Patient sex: F
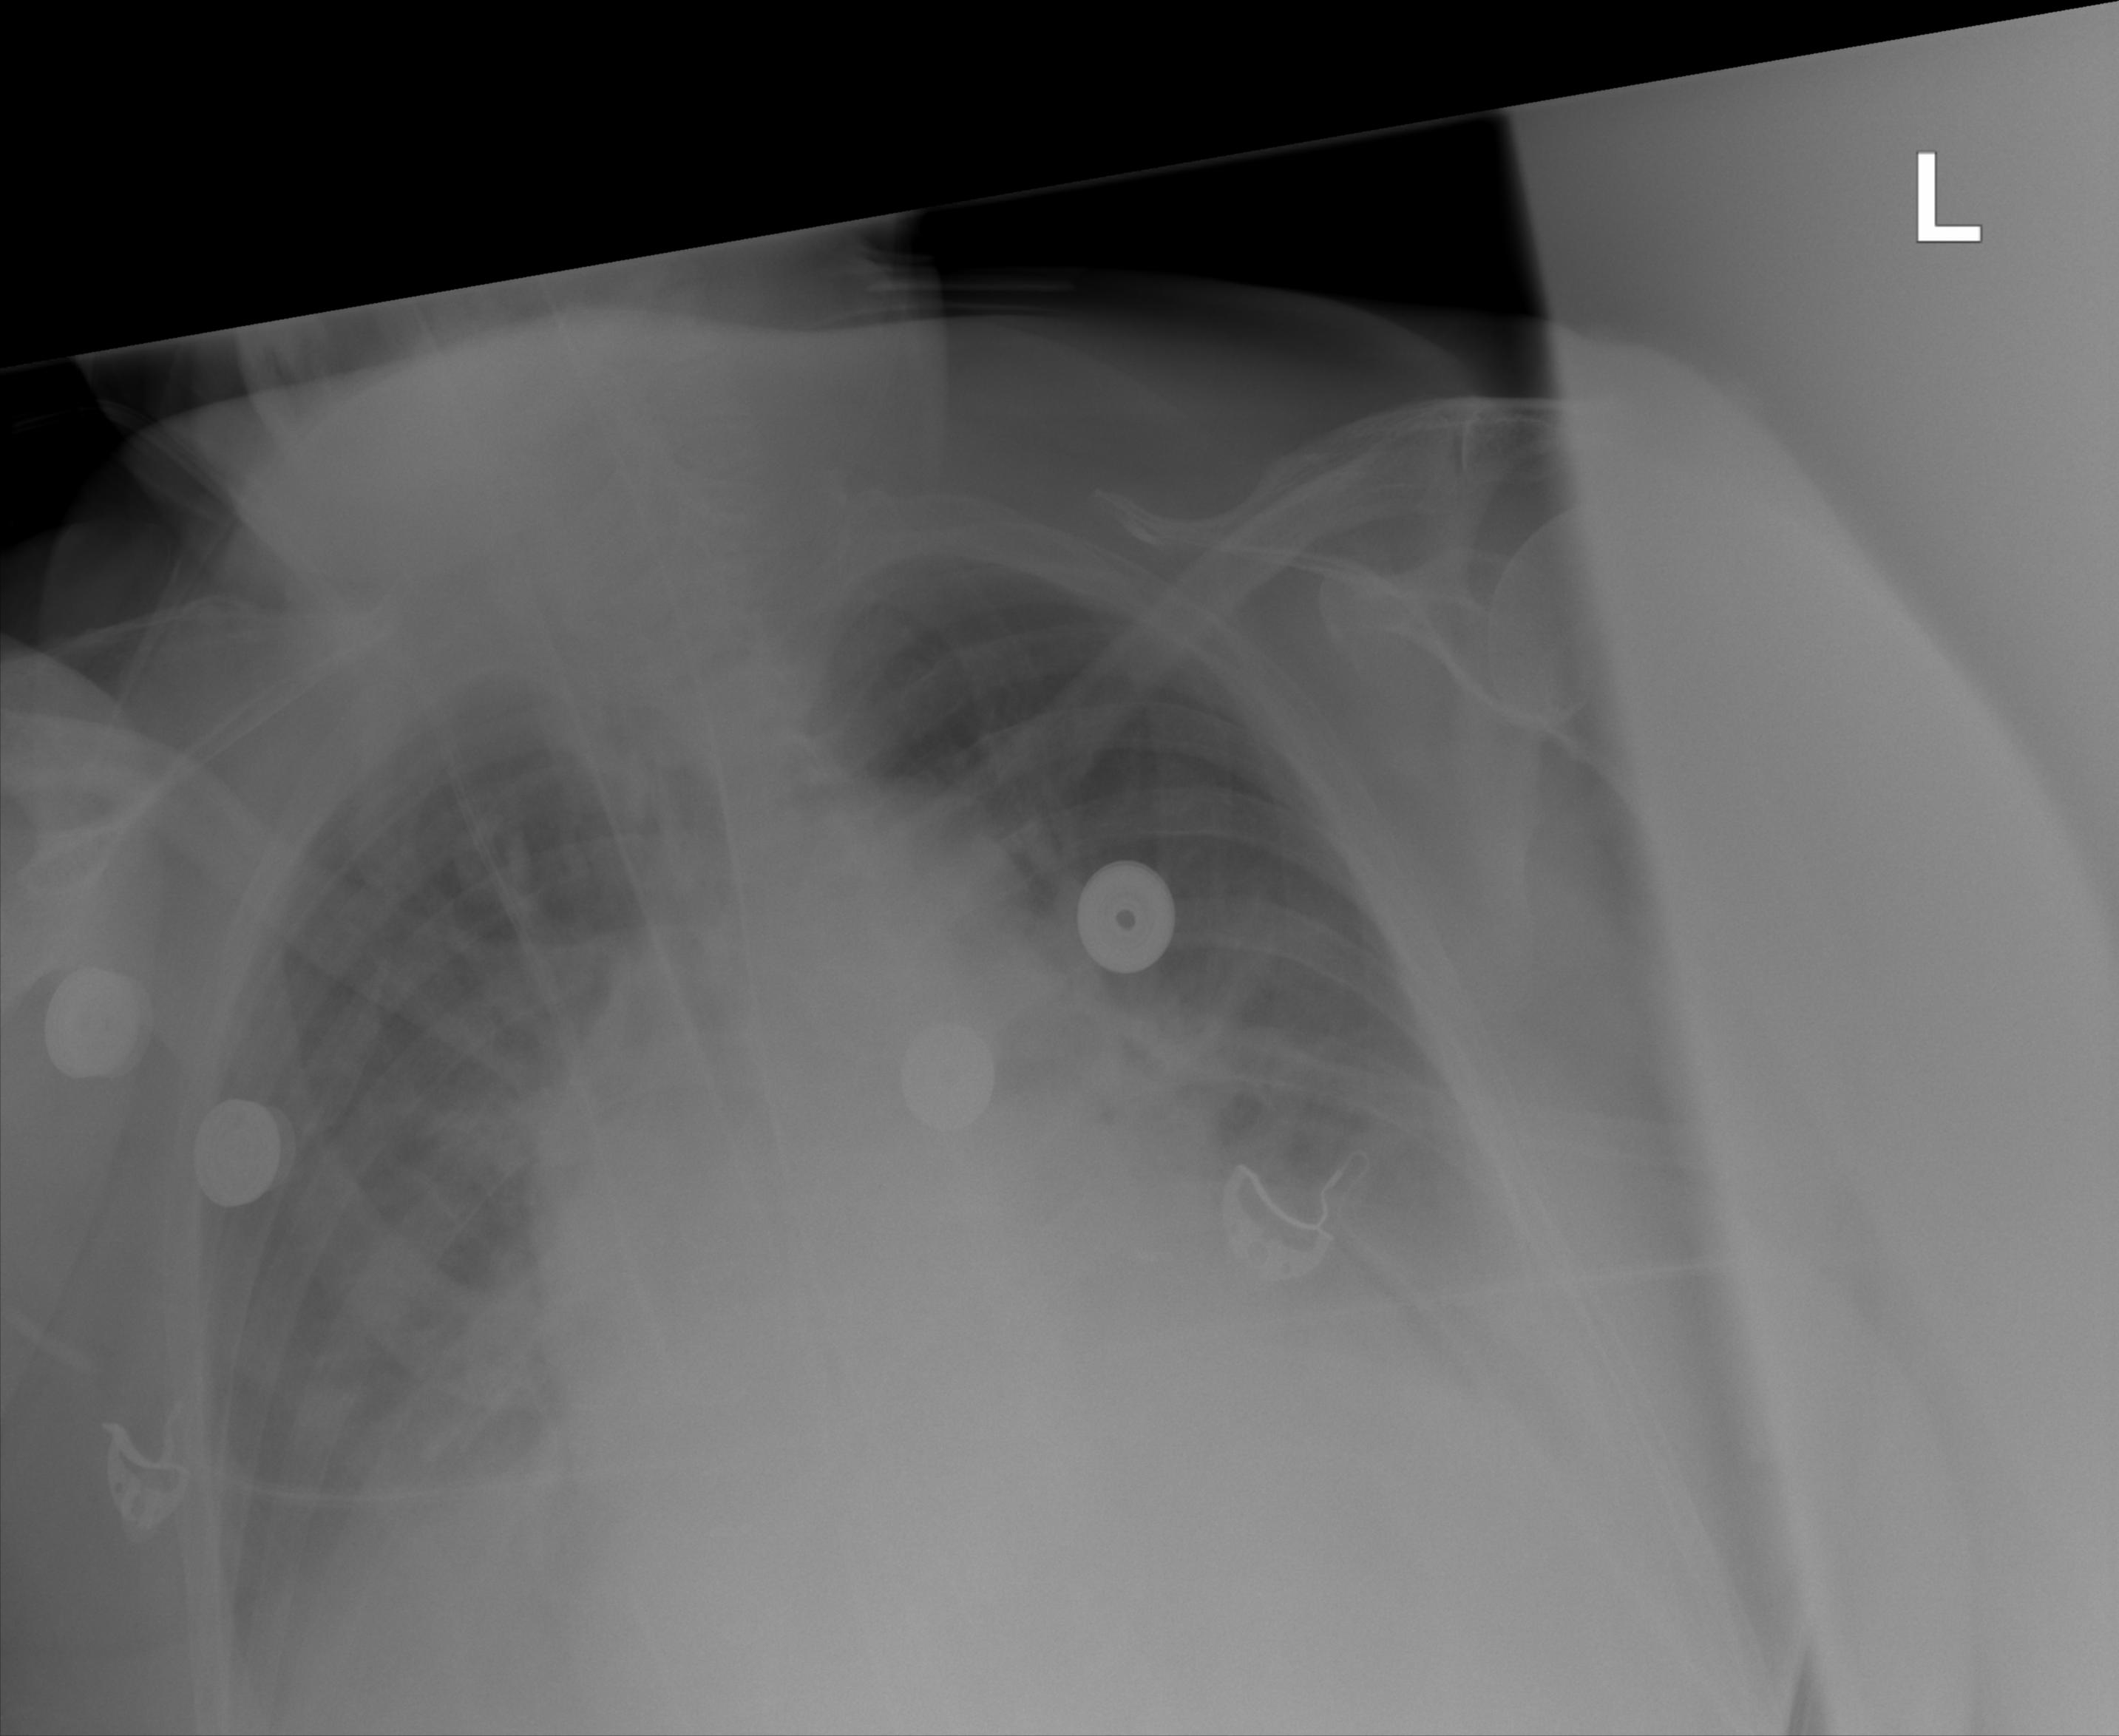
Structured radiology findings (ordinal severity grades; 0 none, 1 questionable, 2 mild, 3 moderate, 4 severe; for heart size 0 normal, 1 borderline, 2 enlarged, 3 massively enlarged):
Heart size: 0
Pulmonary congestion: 2
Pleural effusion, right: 2
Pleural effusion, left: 2
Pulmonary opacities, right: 0
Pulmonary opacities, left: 0
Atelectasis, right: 2
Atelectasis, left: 0